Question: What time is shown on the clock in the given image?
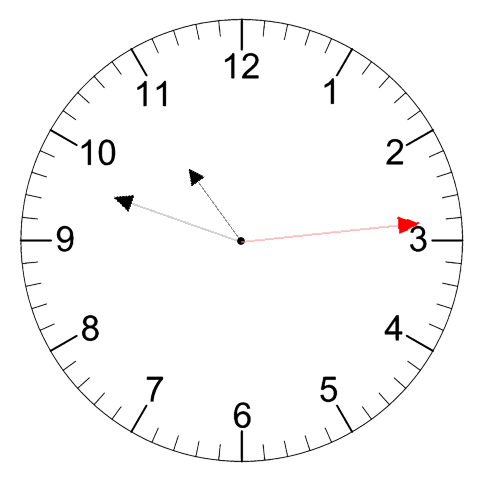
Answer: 10:48:14